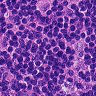
Metastatic tissue present: no